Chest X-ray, PA view. Patient: 64 years old, sex M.
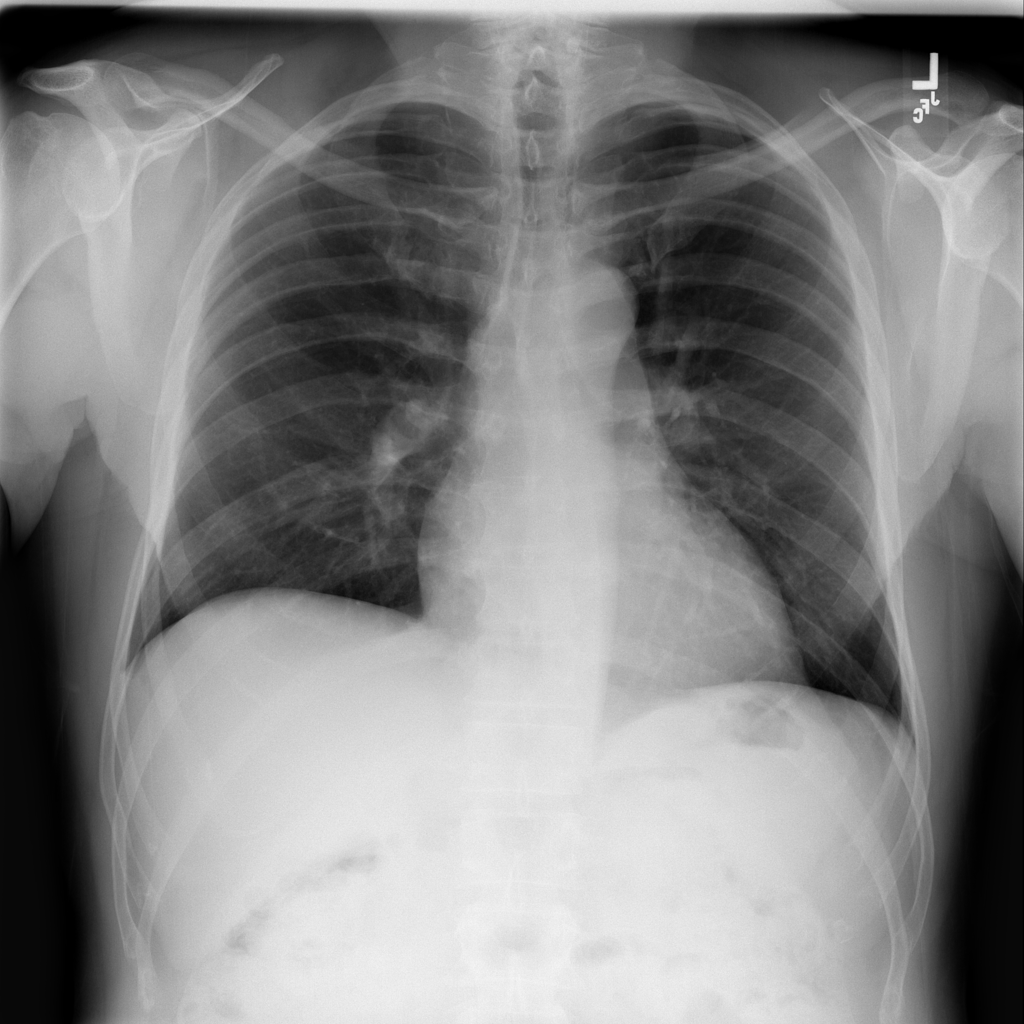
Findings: No Finding